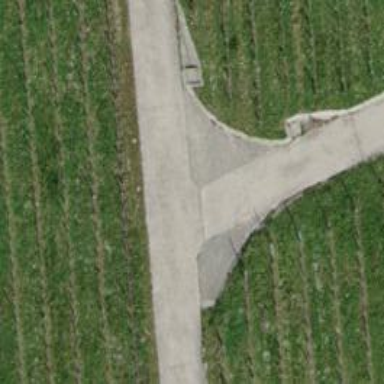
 commonly used for agricultural purposes."